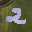
Label: 2